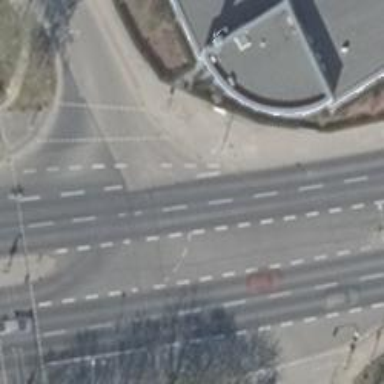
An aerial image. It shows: Tertiary road with asphalt surface. Separate sidewalks on both sides of the road.